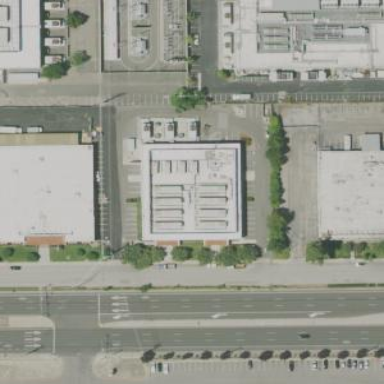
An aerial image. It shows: Data center building.